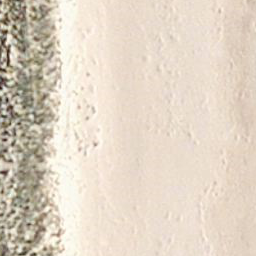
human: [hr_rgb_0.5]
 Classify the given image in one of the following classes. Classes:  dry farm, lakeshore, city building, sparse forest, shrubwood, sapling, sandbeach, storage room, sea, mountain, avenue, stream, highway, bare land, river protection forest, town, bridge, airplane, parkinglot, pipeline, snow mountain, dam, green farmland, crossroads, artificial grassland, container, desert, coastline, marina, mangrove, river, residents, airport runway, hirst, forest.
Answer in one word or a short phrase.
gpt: sandbeach